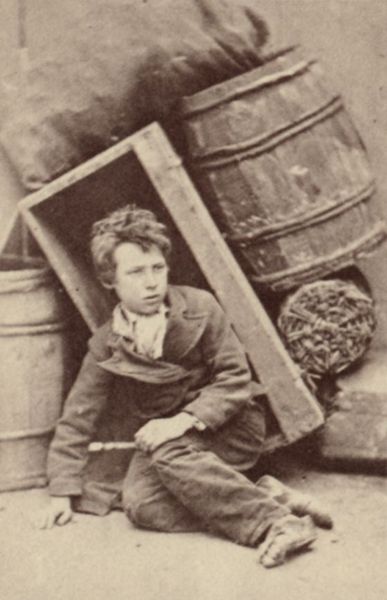
Titel: William Dean
Künstler: Thomas John Barnardo
Schlagwörter: hand, schatten, weiß, sitzen, braun, frisur, grau, holz, hut, licht, schwarz, strasse, blick, haus, schal, tuch, alt, anzug, hemd, hose, jacke, jung, arm, halten, kragen, rahmen, bildnis, porträt, boden, haare, sitzend, kind, england, schräg, sack, stock, füße, schuhe, gepäck, last, säcke, mauer, sepia, hafen, krieg, not, draussen, finster, halstuch, sitzt, korb, bohlen, junge, liegend, matratze, zehen, revers, foto, fotografie, photographie, spiel, barfuss, schmutz, truhe, knabe, bürgersteig, hauswand, schwarz-weiß, furcht, kiste, fass, pinsel, photo, flöte, kaputt, leben, blickrichtung, elend, dreck, kin, fässer, eimer, armut, schief, träger, barfus, aufnahme, körperhaltung, schießpulver, tonne, lager, unordnung, milieu, photografie, blazer, lasten, weltkrieg, plane, realität, fotogtafie, zerschlissen, jolz, arbeiterklasse, kor, haarschopf, arbeiterjunge, lieferung, arn, lunte, grrau, botenjunge, halnprofil, holzschachtel, jutesack, kinderarmut, spielenmaler, hoffnungslosigkeit, kriegsfotografien, deutschland